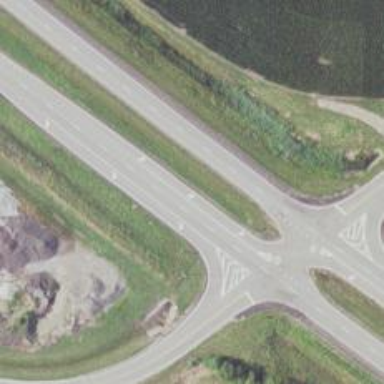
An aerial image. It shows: Road with left marking.